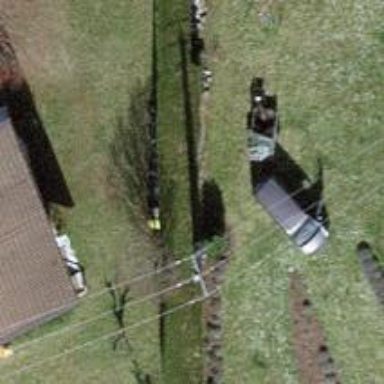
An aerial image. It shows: Straight power pole managing the electricity lines.